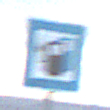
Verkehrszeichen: LadestationFuerElektrofahrzeuge
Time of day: SunriseSunset
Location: Outdoor (Nature)
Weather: PartlyCloudy
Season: NotSpecified
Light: Natural